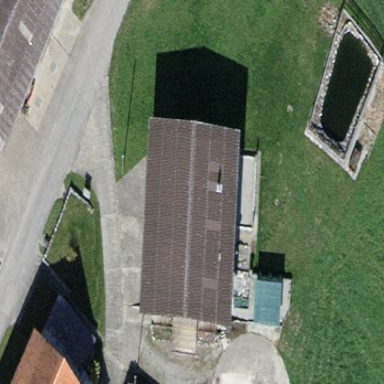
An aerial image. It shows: Simple and straightforward house.